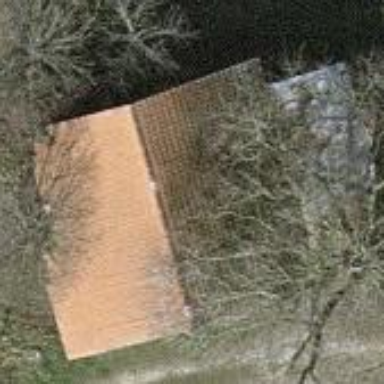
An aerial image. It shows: Rural barn.